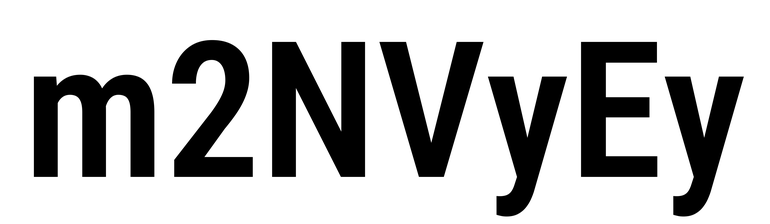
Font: Roboto_Condensed_SemiBold